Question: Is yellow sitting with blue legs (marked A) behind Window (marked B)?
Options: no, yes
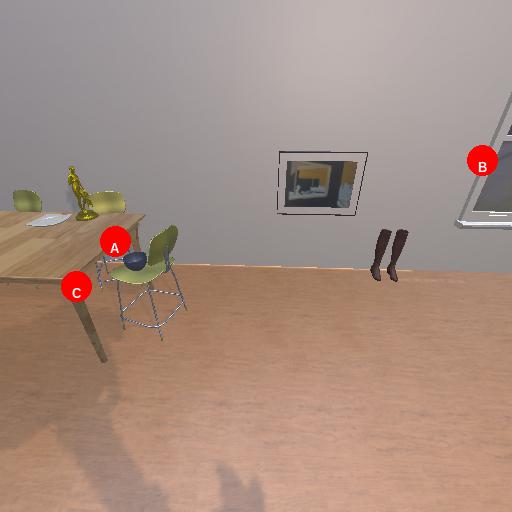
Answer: no